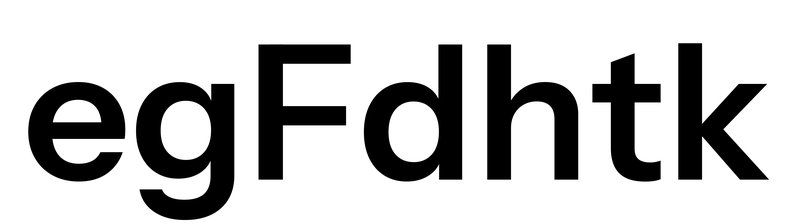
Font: InstrumentSans_SemiBold